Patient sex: M
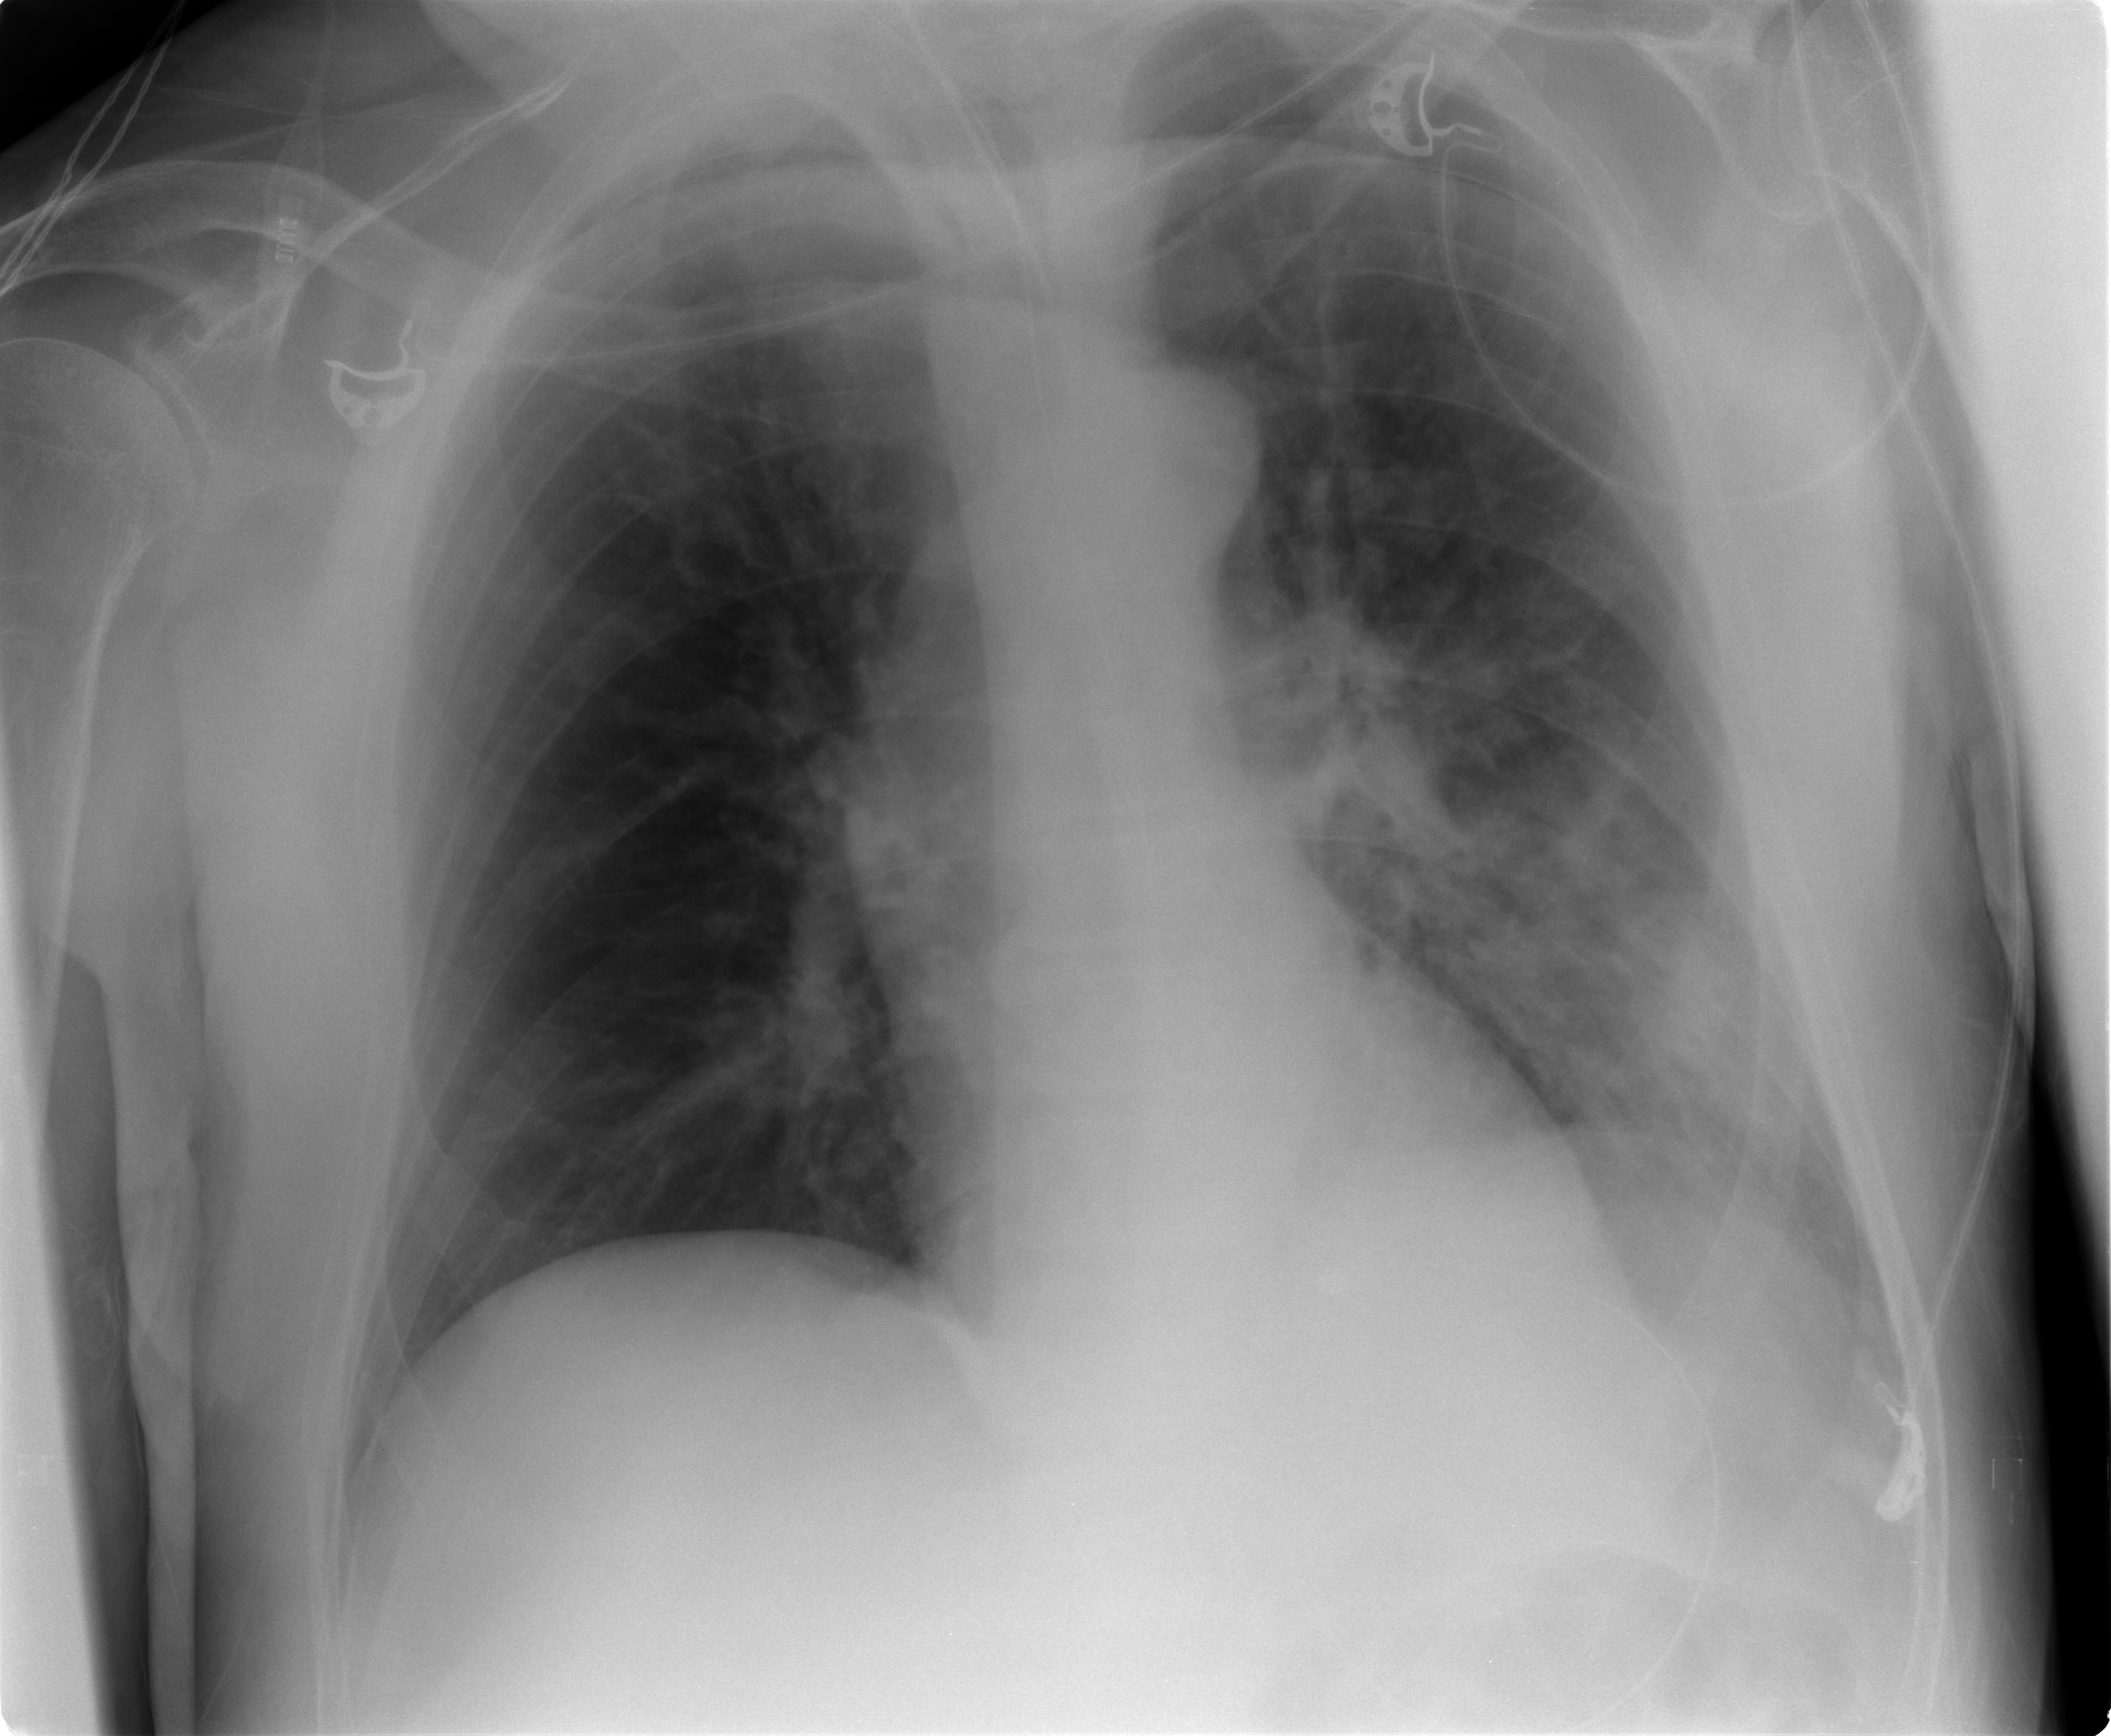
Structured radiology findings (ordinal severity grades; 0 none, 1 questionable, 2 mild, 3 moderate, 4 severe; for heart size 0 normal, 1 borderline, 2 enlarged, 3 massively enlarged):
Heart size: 0
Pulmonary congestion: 0
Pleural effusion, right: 0
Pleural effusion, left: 2
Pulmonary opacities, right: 0
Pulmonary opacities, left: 3
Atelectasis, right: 2
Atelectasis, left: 2